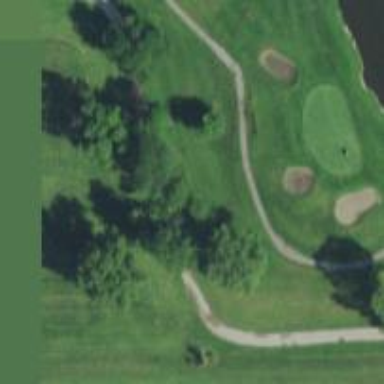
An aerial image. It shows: Pathway for golfing.